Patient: sex M, age 71
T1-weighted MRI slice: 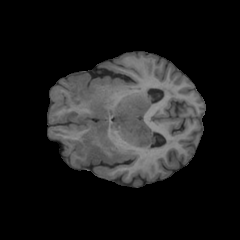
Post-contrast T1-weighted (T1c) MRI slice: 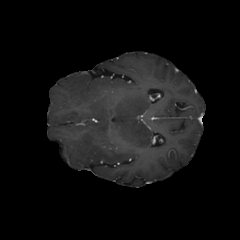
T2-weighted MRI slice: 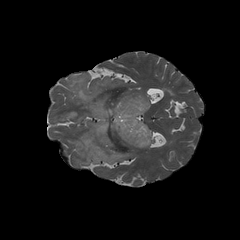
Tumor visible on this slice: yes
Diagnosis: Astrocytoma, IDH-wildtype
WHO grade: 2